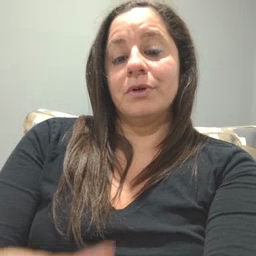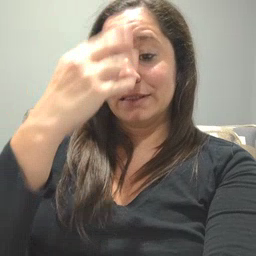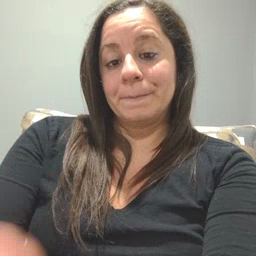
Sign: sleep